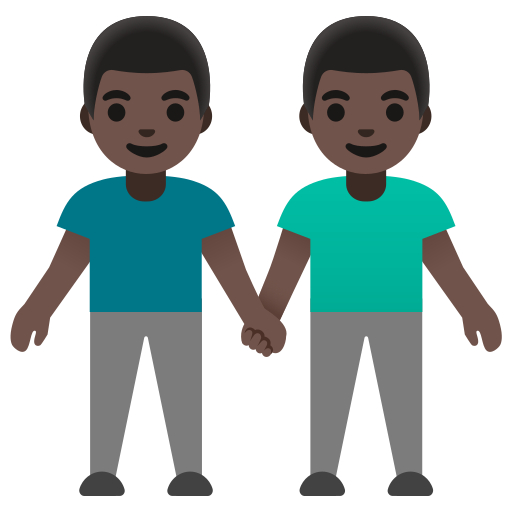
Emoji: 👬🏿